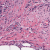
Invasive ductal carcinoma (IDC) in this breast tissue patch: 1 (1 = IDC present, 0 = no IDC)